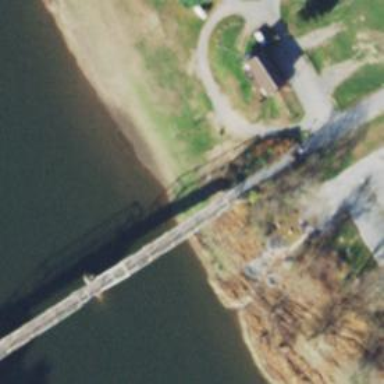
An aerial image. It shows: Truss bridge on residential road.